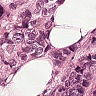
Metastatic tissue present: yes